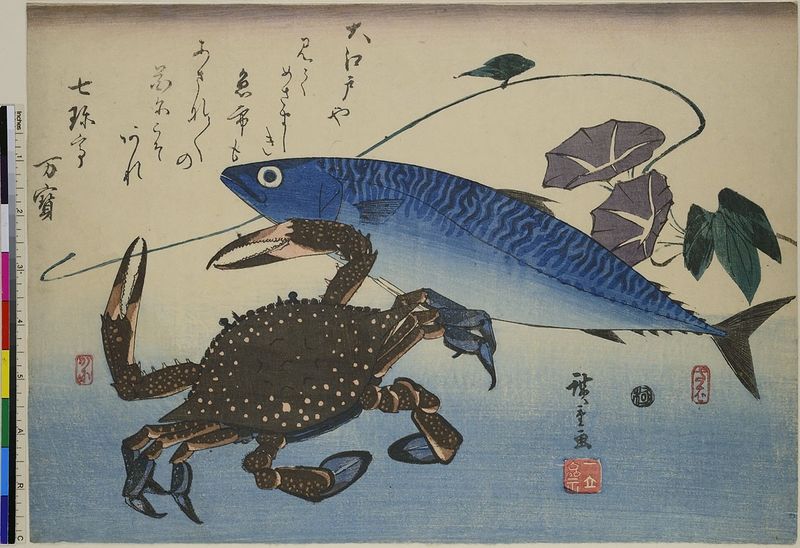
Titel: Makrele, Krebs und Trichterwinde, aus der Serie: Fisch und Meerestier
Künstler: Utagawa Hiroshige
Standort: Hamburg
Institution: Museum für Kunst und Gewerbe Hamburg
Schlagwörter: blau, blätter, wasser, weiß, blumen, braun, blüten, rot, auge, pflanzen, holzschnitt, japan, schrift, vegetation, japanisch, schriftzeichen, krabbe, panzer, zangen, druckgraphik, druckgrafik, text, stempel, flecken, fisch, efeu, seerose, zeit, farbholzschnitt, fische, krebs, meerestiere, flossen, schwanzflosse, skala, makrele, edo, reproduktionen, krustentiere, druckerzeugnisse, krebstiere, pflanzenabbildung, trichterwinde